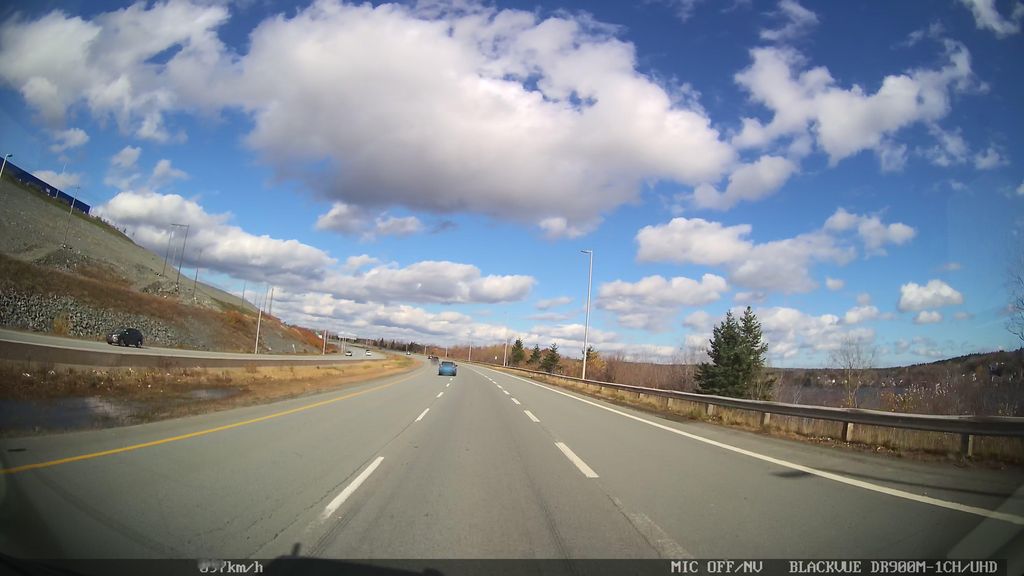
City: halifax